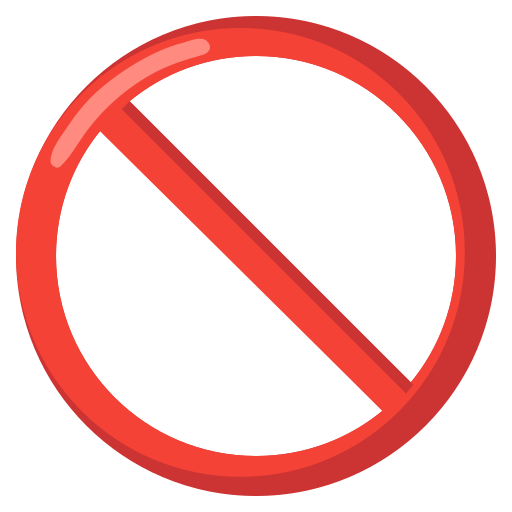
Emoji: 🚫